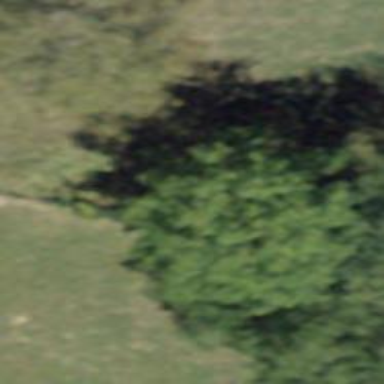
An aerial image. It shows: Row of trees in natural setting.